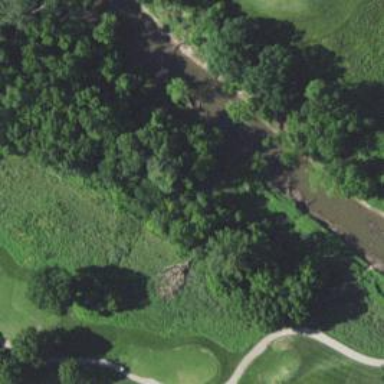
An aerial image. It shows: Golf course surrounded by greenery.